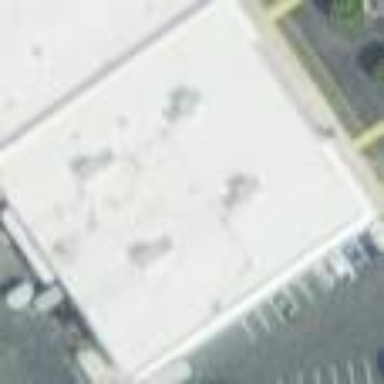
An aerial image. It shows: Building used as fitness center.